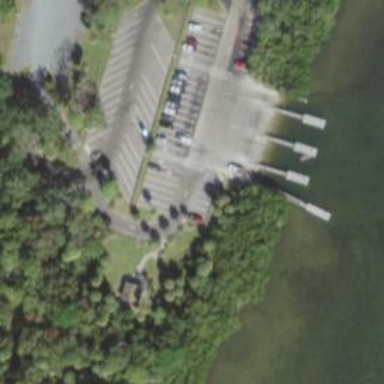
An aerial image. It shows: Slipway on leisure land.